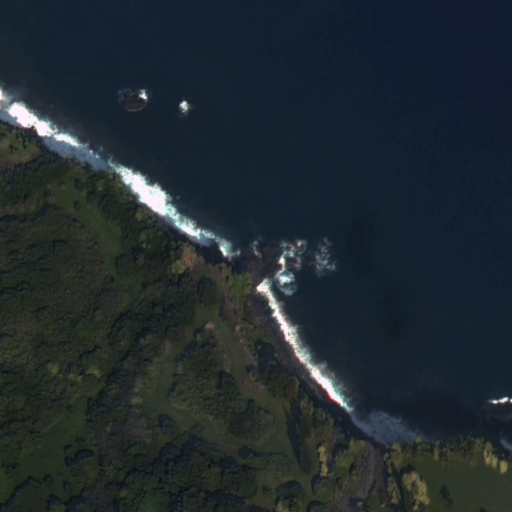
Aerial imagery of cape in Hawaii named Pu‘upaipaia containing only unknown